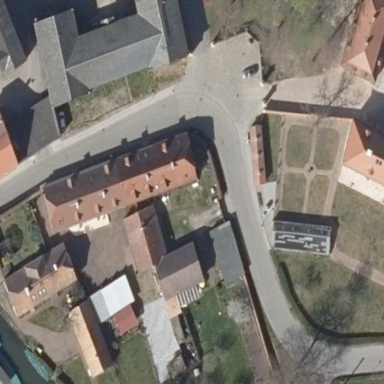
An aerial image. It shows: Half-hipped roof shape on the apartments building.